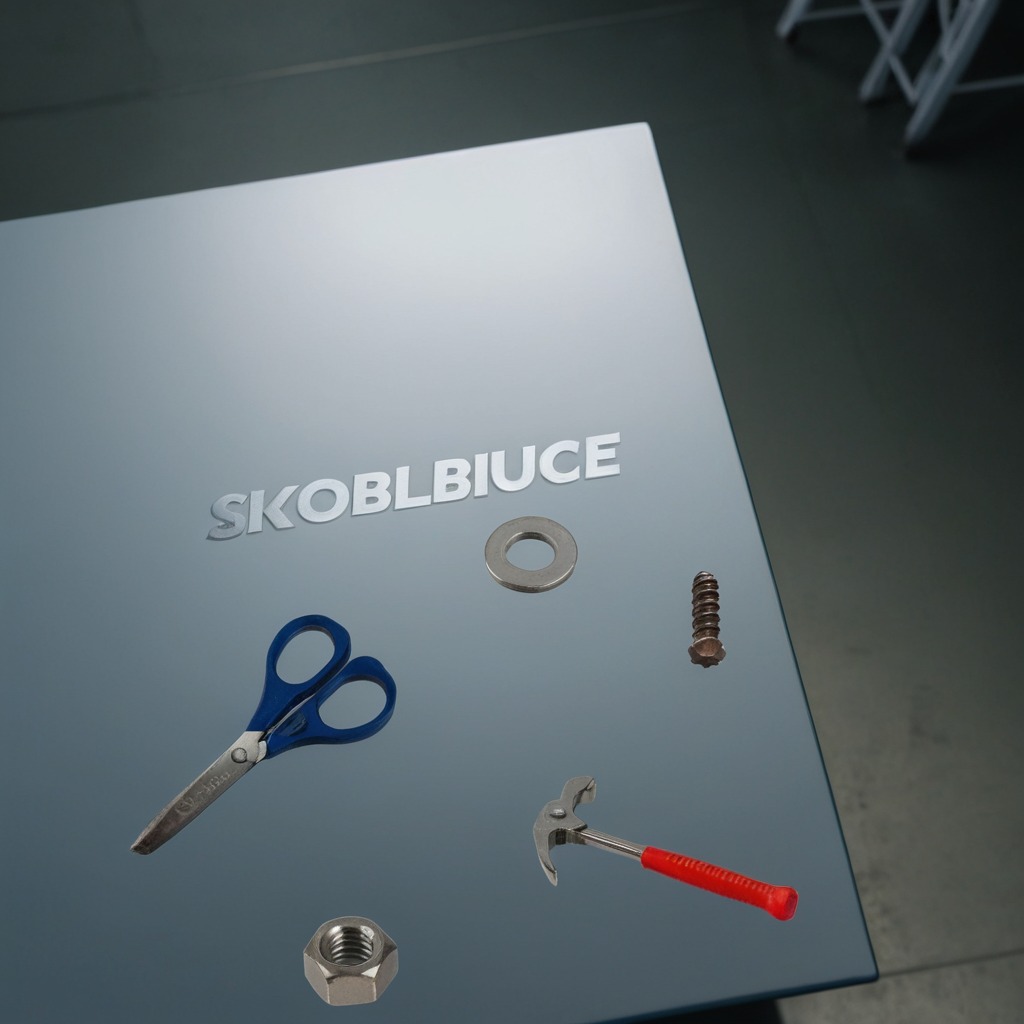
A flat metal washer, a metal machine screw, a hammer, a metal nut, and a pair of scissors are lying on the toolbox surface in an airplane hangar workshop.